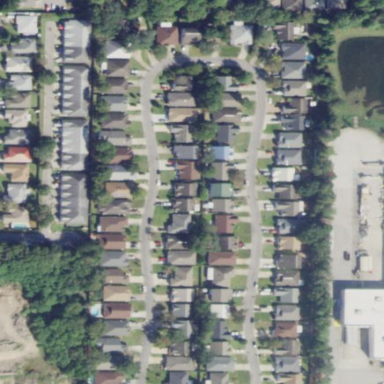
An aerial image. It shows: This residential area consists of single-family homes.